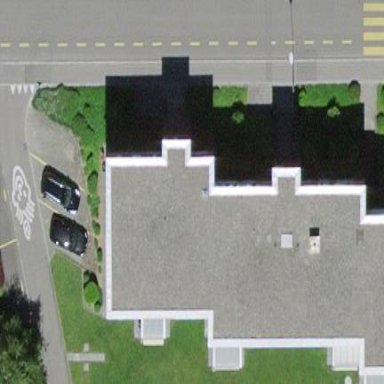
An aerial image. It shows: Flat-roofed residential building.